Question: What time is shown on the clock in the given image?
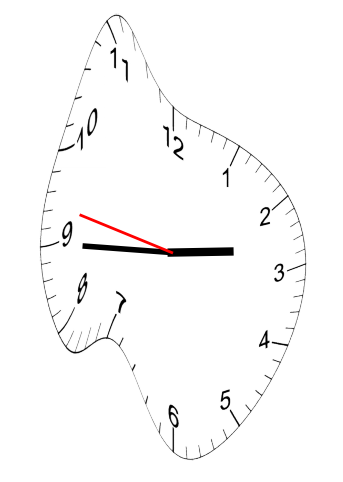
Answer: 02:44:47